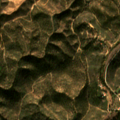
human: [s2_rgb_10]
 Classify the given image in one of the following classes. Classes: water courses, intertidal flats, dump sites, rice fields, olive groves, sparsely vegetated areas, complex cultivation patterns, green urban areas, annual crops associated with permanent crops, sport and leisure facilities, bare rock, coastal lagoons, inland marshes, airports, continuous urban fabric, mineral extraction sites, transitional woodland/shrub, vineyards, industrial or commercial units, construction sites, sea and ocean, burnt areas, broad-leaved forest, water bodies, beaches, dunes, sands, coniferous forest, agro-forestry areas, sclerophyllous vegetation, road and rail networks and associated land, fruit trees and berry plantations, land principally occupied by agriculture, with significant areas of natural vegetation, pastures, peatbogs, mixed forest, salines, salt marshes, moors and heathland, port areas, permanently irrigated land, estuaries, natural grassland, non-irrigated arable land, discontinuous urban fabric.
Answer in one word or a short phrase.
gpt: land principally occupied by agriculture, with significant areas of natural vegetation, sclerophyllous vegetation, transitional woodland/shrub